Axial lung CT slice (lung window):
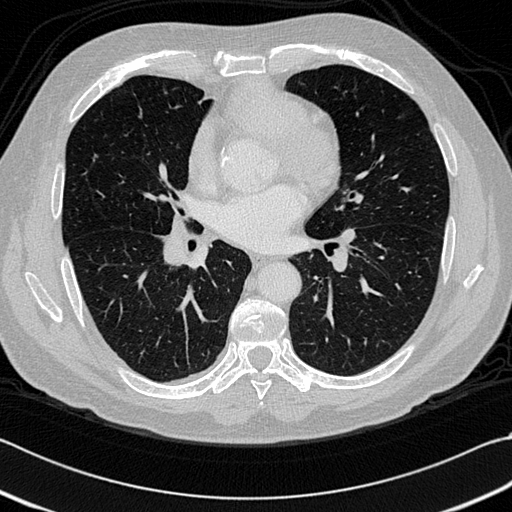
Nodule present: no